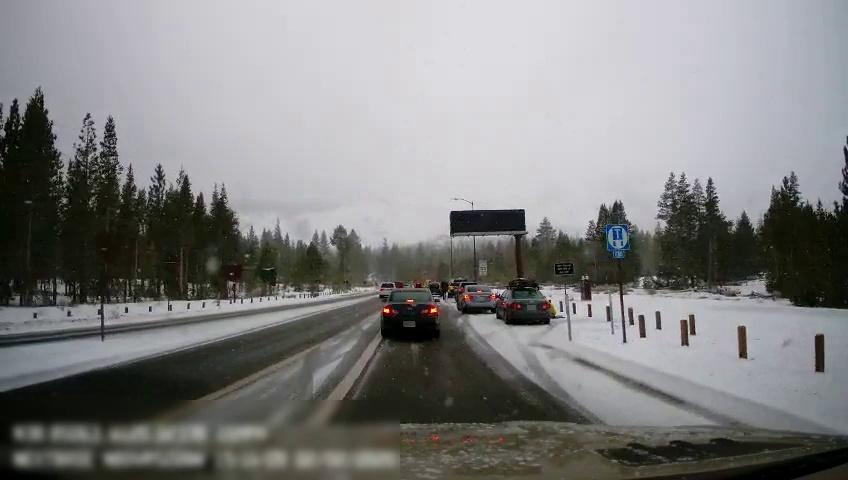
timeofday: Day
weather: Snowy
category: Drivable Space
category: Vehicles | Car
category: Vehicles | Van
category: Vehicles | Car
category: Vehicles | Car
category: Vehicles | SUV
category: Vehicles | SUV
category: Pedestrians
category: Vehicles | Car
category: Lanes | Alternate Lane
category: Lanes | Alternate Lane
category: Lanes | Current Lane
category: Traffic | Signs
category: Traffic | Signs
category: Traffic | Signs
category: Traffic | Signs